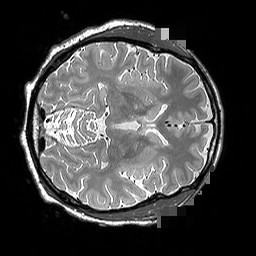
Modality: T2w
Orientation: axial
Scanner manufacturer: siemens
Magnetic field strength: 3 T
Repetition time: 2.5 s
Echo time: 0.144 s